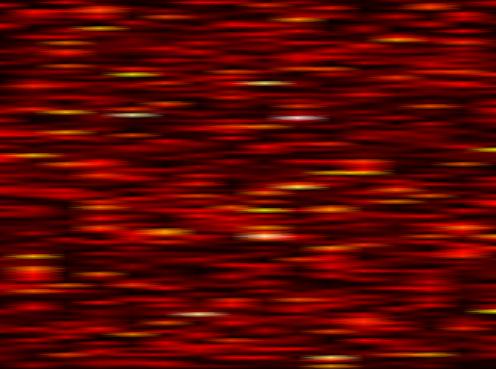
Label: UFMC